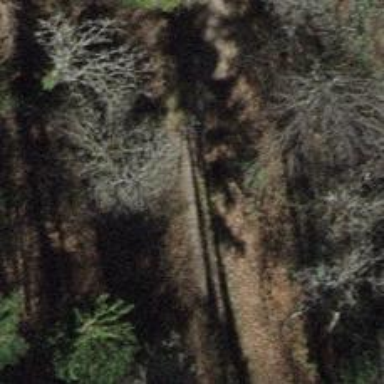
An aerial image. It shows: Path leading to bridge.